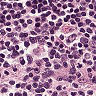
Metastatic tissue present: no